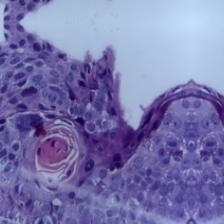
Diagnosis: OSCC